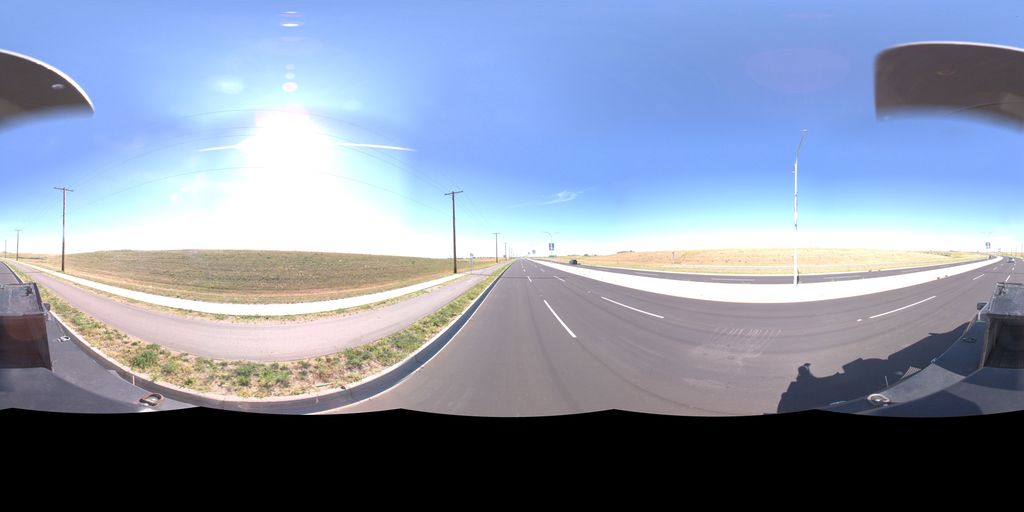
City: saskatoon